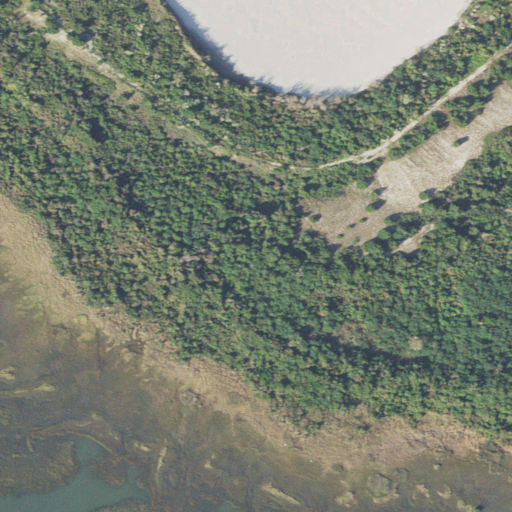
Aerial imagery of island in North Carolina named Goat Island containing barren land, herbaceous wetlands, woody wetlands, mixed forest, shrub, evergreen forest, grassland, and open water